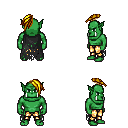
a pixel art fantasy rpg character, male body template, orc, green skin, black tattered cape, gold greaves, blonde long mohawk hairstyle, four views (front, back, left, right), 2x2 character sprite sheet, small pixel art, hard edges, no anti-aliasing